八年级 · 解析几何
已知, 矩形 $O A B C$ 中, $A C=10, O A=8$, 对角线 $A C, B O$ 的交点为 $P$,它在平面直角坐标系中的位置如图.

(1)若反比例函数 $y=\frac{k}{x}(k \neq 0)$ 的图象经过点 $P$, 求反比例函数的表达式;

(2)若(1)中反比例函数 $y=\frac{k}{x}(k \neq 0)$ 的图象与边 $B C$ 所在的直线交于点

$M$, 求点 $M$ 的坐标.
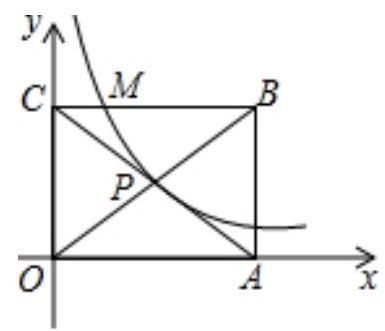
答案: 解: (1) $\because$ 矩形 $O A B C$ 中, $A C=10, O A=8$,

$\therefore O C=\sqrt{A C^{2}-O A^{2}}=\sqrt{10^{2}-8^{2}}=6$,

$\therefore$ 点 $P$ 坐标为 $(4,3)$,

$\because$ 反比例函数 $y=\frac{k}{x}(k \neq 0)$ 的图象经过点 $P$,

$\therefore 3=\frac{k}{4}$,

$\therefore k=12$,

$\therefore$ 反比例函数的表达式为 $y=\frac{12}{x}$;

(2) $\because O C=6$,
$\therefore$ 直线 $B C$ 为 $y=6$,

把 $y=6$ 代入 $y=\frac{12}{x}$, 求得 $x=2$,

$\therefore M(2,6)$